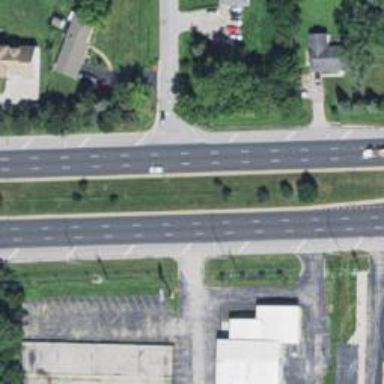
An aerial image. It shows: Primary highway.